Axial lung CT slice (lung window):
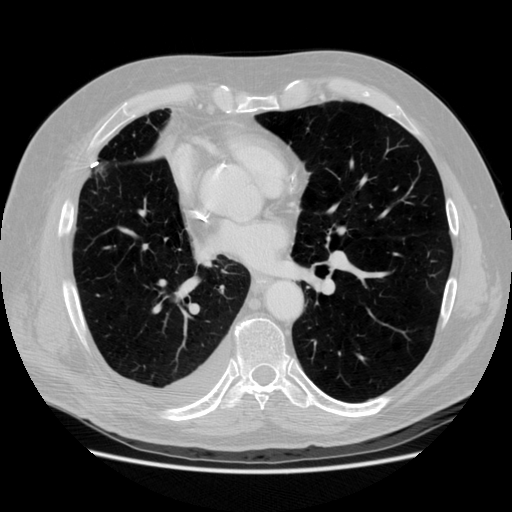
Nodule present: no